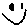
Label: smiley face